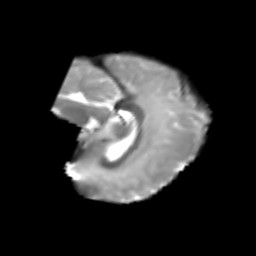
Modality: T2w
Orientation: sagittal
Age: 8
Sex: male
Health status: healthy